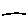
Label: line